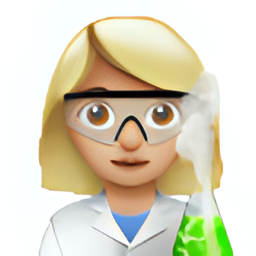
Name: female scientist type 3
Emoji: 👩🏼‍🔬
Group: People & Body
Sub-group: person-role